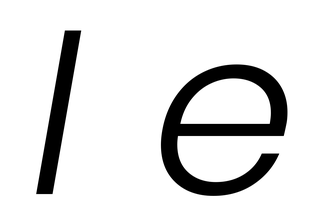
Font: Poppins-LightItalic